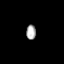
Tissue: prostate
Cell type: Myeloid cells
Senescence score: 0.2892
Nuclear area (px): 141
Mean DAPI intensity: 171.631